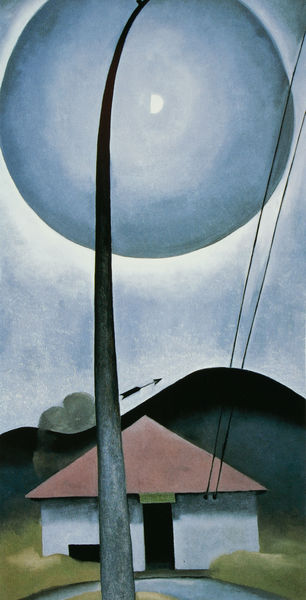
Titel: Little House with Flagpole
Künstler: Georgia O'Keeffe
Standort: San Antonio
Institution: Privatsammlung
Schlagwörter: baum, berg, blau, dunkel, gemälde, himmel, laub, weiß, wolken, dreieck, fluss, gelb, grün, landschaft, see, fenster, grau, laterne, licht, nacht, schwarz, straße, tür, dach, gras, haus, rot, weg, wiese, wolke, ball, flächig, baumstamm, dämmerung, hügel, spiegelung, sonne, schnüre, krone, kreis, rund, biegung, bogen, fassade, mast, abstrakt, berge, gebirge, dächer, formen, beleuchtung, luft, spitz, widerschein, schmal, stimmung, baumkrone, striche, tor, abstrahiert, eingang, mond, durchblick, linie, pfahl, flug, kabel, halbmond, kugel, schranke, putz, stange, telefon, pfeil, geometrie, blauer reiter, rundungen, planet, antenne, drähte, leitungen, stromleitung, stromleitungen, marc, leitung, sonnenfinsternis, türsturz, naumstamm, anschluss, anschlüsse, garagentor, grundfornem, telefonleitung, trafohäuschen